Interaction volume radius: 10 \u00c5
Interaction volume height: 15 \u00c5
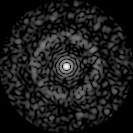
Disorder parameter: 0.8097